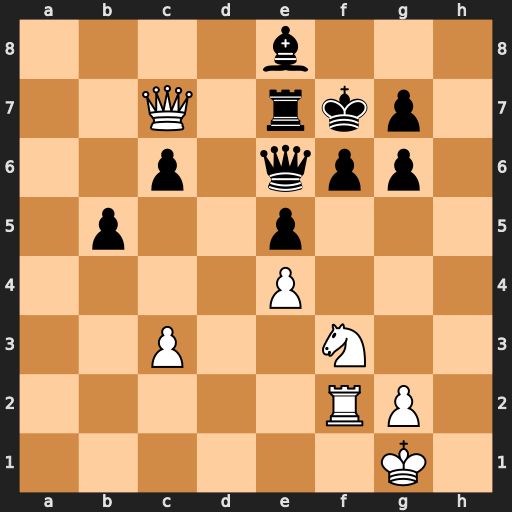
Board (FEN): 4b3/2Q1rkp1/2p1qpp1/1p2p3/4P3/2P2N2/5RP1/6K1
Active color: w
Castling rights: -
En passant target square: -
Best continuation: Ng5+ Kg8 Nxe6 Rxc7 Nxc7